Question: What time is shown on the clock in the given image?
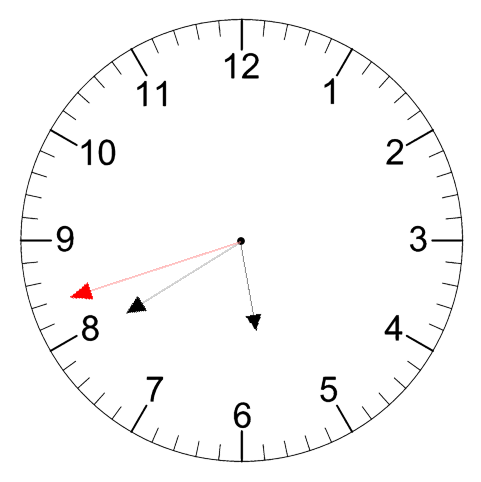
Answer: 05:39:42